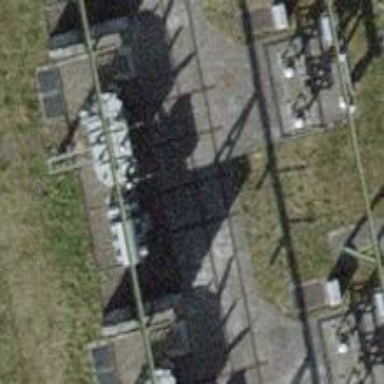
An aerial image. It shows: Transformer.